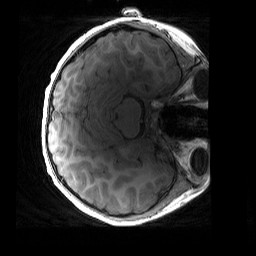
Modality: T1w
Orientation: axial
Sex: male
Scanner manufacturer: siemens
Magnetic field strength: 3 T
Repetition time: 1.9 s
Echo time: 0.00243 s